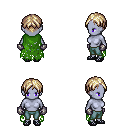
a pixel art fantasy rpg character, female body template, dark elf, purple skin, green tattered cape, teal pants, white blonde parted hairstyle, metal gloves, ghillies, four views (front, back, left, right), 2x2 character sprite sheet, small pixel art, hard edges, no anti-aliasing